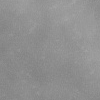
Atmospheric dust classification: dusty